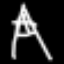
Label: The Eiffel Tower